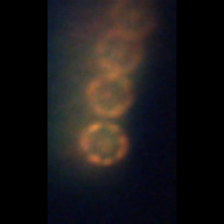
Taxon: Stephanopyxis
Group: Diatoms